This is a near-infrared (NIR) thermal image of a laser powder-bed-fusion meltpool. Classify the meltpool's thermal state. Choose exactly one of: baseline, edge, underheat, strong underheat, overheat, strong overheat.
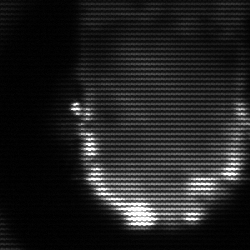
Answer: baseline